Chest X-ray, PA view. Patient: 33 years old, sex F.
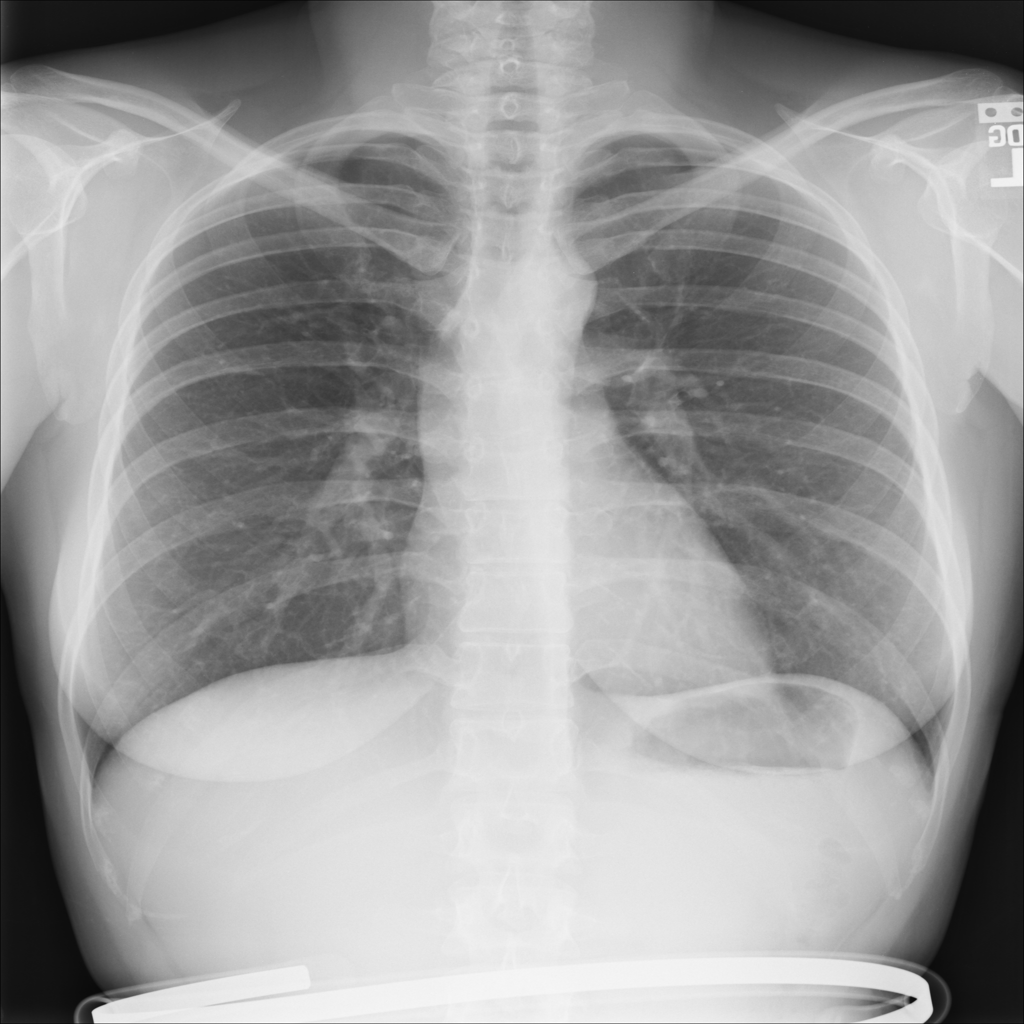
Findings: Infiltration, Nodule